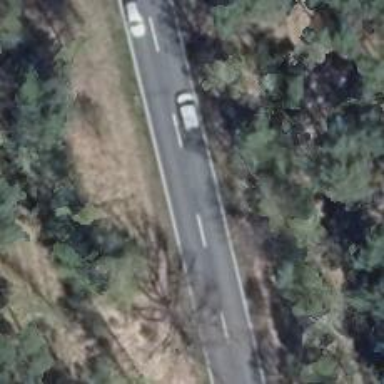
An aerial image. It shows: Asphalt road classified as primary highway.